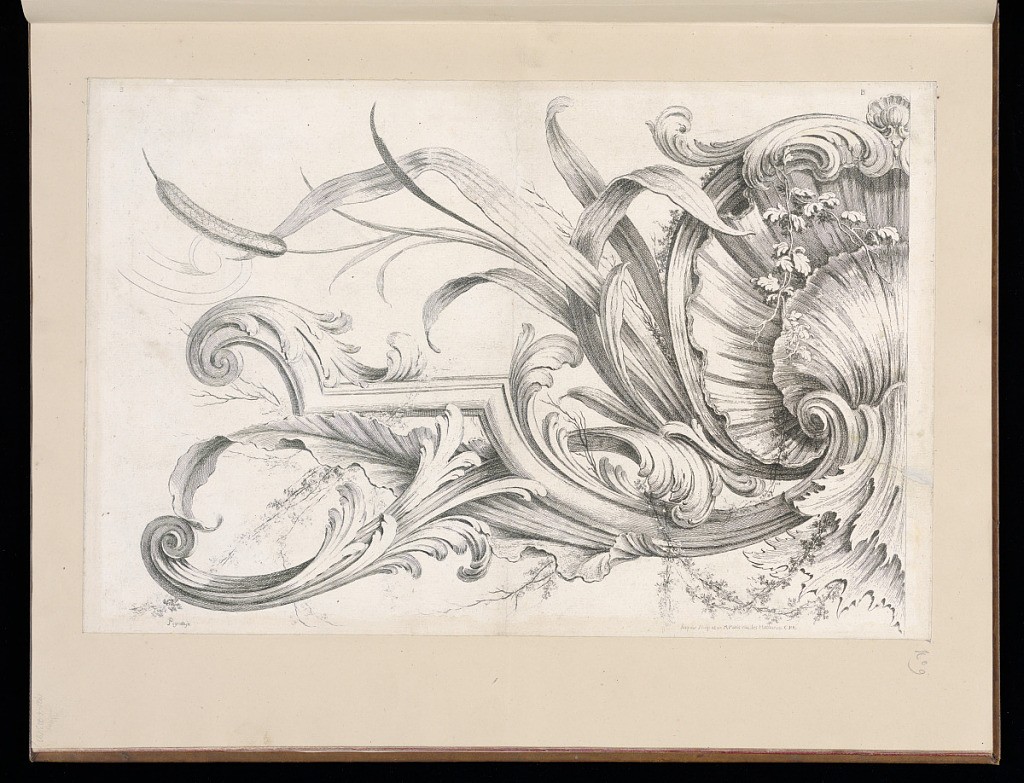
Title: Shell Ornament Design
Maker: Alexis Peyrotte, French, 1699–1769
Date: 1749–61
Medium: Etching on laid paper
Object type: Bound print
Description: Third plate from a series of six designs for rococo ornament by Peyrotte. Possibly a section from a frieze featuring a shell central cartouche surrounded by acanthus leaf fronds, c-scrolls, s-scrolls, branches with leaves, and strapwork. The plate is trimmed and pasted onto the album page. It is signed, and numbered.